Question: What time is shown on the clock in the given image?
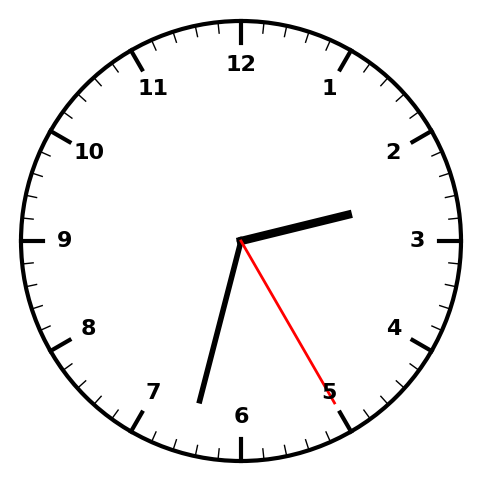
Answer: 02:32:25